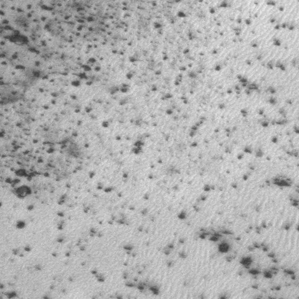
Label: frost